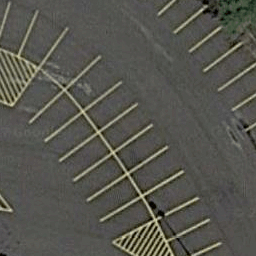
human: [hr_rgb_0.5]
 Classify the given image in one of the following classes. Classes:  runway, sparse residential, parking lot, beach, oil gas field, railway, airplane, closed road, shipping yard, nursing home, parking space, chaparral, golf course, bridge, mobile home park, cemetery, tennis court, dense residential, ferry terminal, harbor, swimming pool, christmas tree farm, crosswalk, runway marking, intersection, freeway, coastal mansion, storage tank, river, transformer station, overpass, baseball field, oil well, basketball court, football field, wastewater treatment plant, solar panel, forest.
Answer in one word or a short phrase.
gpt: parking space